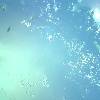
Label: water